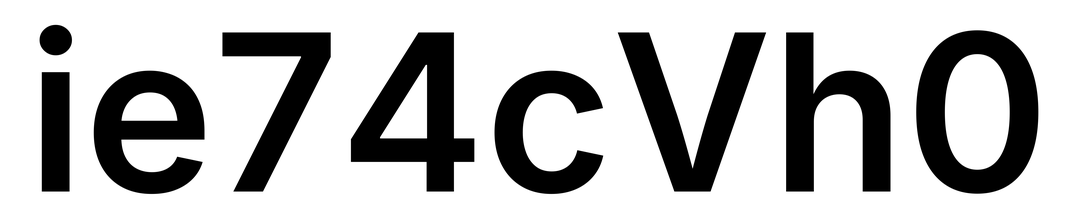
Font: Inter_SemiBold